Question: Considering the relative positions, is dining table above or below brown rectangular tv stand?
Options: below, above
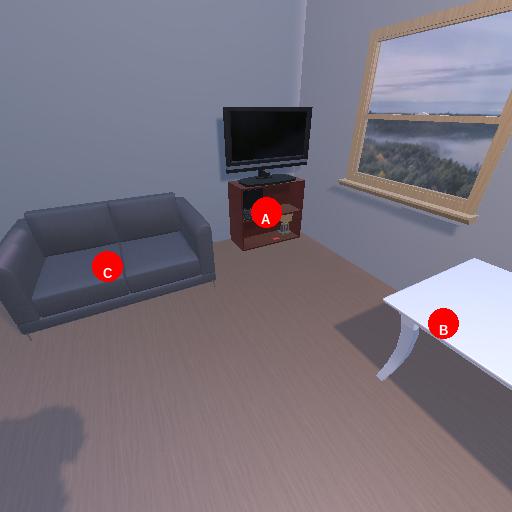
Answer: below